Question: I'm using excel Conditional Formatting to find duplicate rows by searching through multiple columns, and if those columns match in another row, it'll highlight those duplicate rows. The problem is, that when I use that conditional formatting, it really slows down the sheet. Selecting from a drop-down list takes 3-5 seconds, and copy and pasting takes a few seconds. I'm probably at most, pasting about 100 rows and about 8 columns.
Is there a way to make the sheet more efficient? Will creating a macro speed up the Excel?
Here's the formula.
'''
=COUNTIFS($B:$B,$B1,$C:$C,$C1, $E:$E,$E1,$F:$F,$F1,$G:$G,$G1,$I:$I,$I1) > 1
'''
and it applies $A:$I.

Thanks!
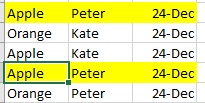
Answer: Change your COUNTIFS so it doesn't search the entire column, but a limited range. For example, 1000 rows:
'''
=COUNTIFS($B1:$B1000,$B1,$C1:$C1000,$C1, $E1:$E1000,$E1,$F1:$F1000,$F1,$G1:$G1000,$G1,$I1:$I1000,$I1) > 1
'''
That should improve the performance substantially. If your data has too dynamic of a size for that to work, switch to using tables and when you select the whole column table you'll get a field-based formula which only selects the cells needed.